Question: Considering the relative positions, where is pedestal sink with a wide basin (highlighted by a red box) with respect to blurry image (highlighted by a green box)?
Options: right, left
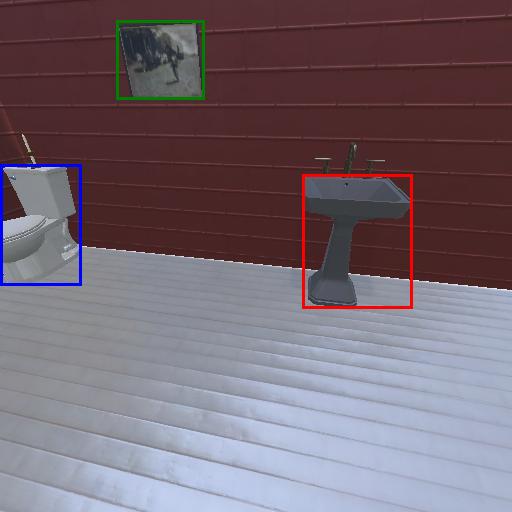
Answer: right